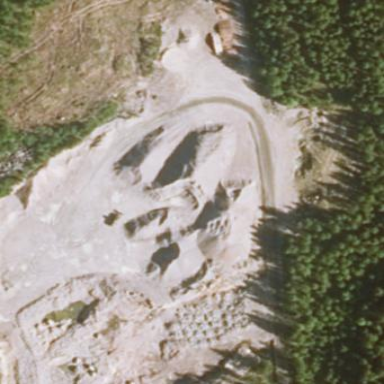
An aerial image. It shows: Quarry area.